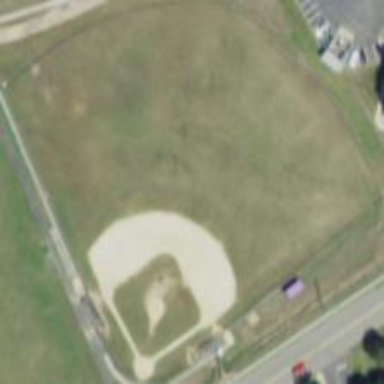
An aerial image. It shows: Baseball pitch for leisure land.